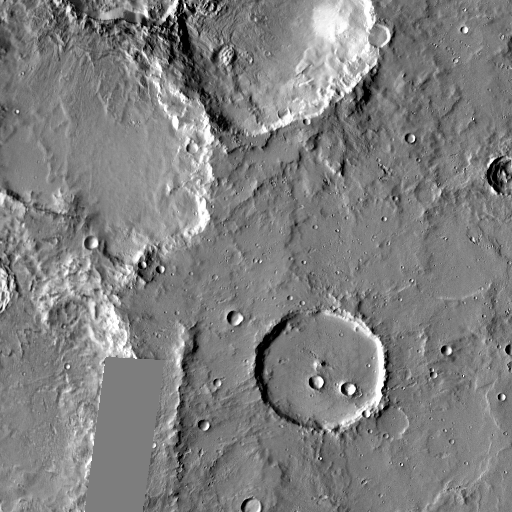
Crater classes present: Background, Other, Layered, Buried, Secondary